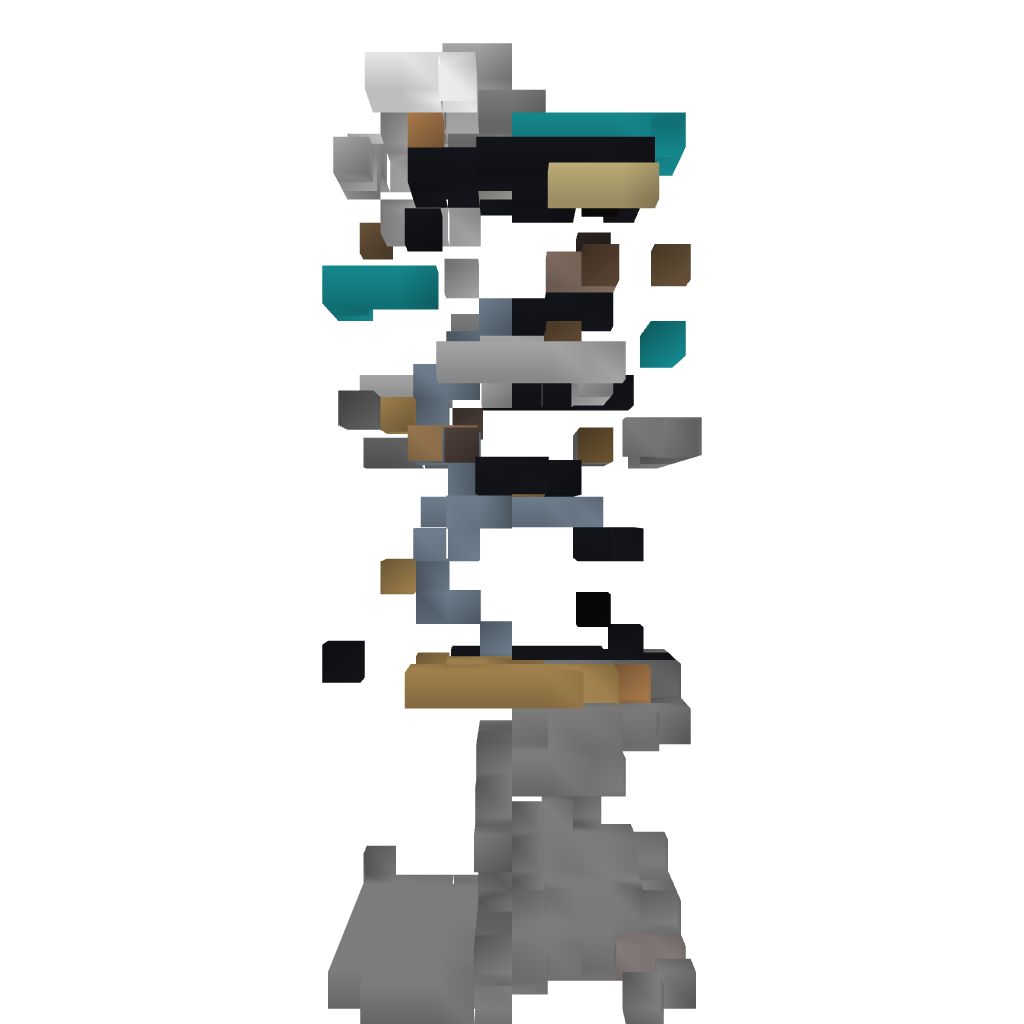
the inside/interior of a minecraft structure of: Contemporary Survival Starter House